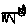
Label: cat